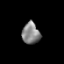
Tissue: prostate
Cell type: T cells
Senescence score: 0.7234
Nuclear area (px): 375
Mean DAPI intensity: 133.547